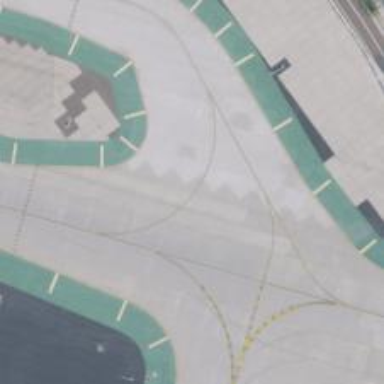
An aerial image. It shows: View of taxiway at the airport.